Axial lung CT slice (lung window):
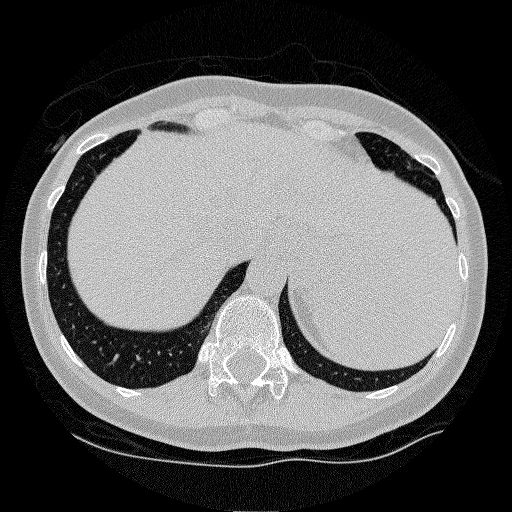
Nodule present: no